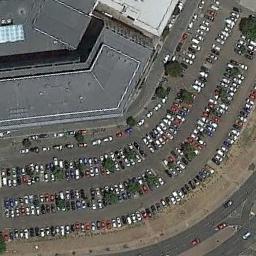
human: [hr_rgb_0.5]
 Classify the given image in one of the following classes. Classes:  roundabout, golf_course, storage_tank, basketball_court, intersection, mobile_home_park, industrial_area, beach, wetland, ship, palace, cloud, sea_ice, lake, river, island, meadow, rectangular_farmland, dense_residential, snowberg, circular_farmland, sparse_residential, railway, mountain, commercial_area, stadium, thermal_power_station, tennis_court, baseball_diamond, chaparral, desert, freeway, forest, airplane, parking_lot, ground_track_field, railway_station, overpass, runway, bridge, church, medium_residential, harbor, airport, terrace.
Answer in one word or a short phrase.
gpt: parking_lot